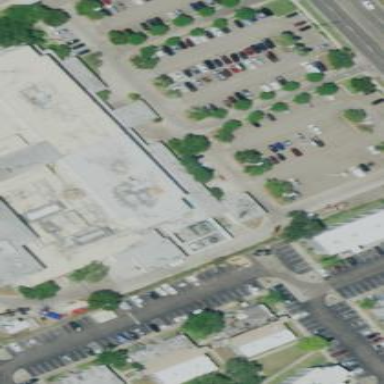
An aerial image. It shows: Part of building.